【题型】选择题　【知识点】平面几何　【难度】easy
如图，平行四边形 \(ABCD\) 的对角线 \(AC\) 与 \(BD\) 相交于点 \(O\)，\(AE \perp BC\)，垂足为 \(E\)，\(AB=3\)，\(AC=4\)，\(BD=2\sqrt{13}\)，则 \(AE\) 的长为（\quad)

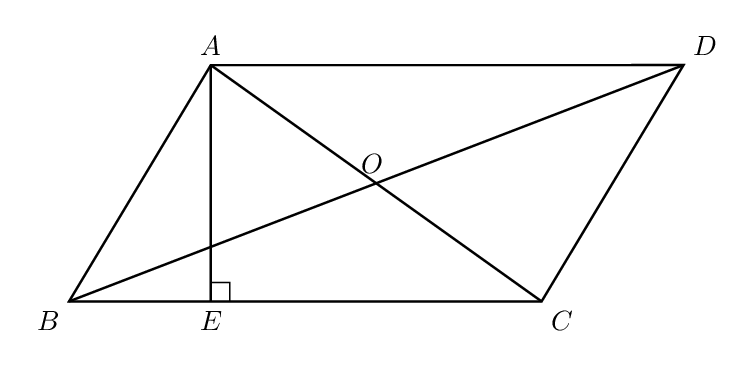
【解答】
【答案】\(\boldsymbol{C}\)
【分析】
【详解】解：\(\because\) 四边形 \(ABCD\) 为平行四边形，\(AC = 4\)，\(BD = 2\sqrt{13}\)，
\[
\therefore OA = \frac{1}{2}AC = 2,\quad OB = \frac{1}{2}BD = \sqrt{13},
\]
\(\because AB = 3\)，
\[
\therefore AB^2 + OA^2 = 3^2 + 2^2 = 9 + 4 = 13 = (\sqrt{13})^2 = OB^2,
\]
\(\therefore \triangle AOB\) 为直角三角形，且 \(\angle BAO = 90^\circ\)，
\[
\therefore BC = \sqrt{AC^2 + AB^2} = \sqrt{3^2 + 4^2} = 5,
\]
\(\because S_{\triangle ABC} = \frac{1}{2}AC \cdot AB = \frac{1}{2}BC \cdot AE\)，
\[
\therefore \frac{1}{2} \times 3 \times 4 = \frac{1}{2} \times 5 \times AE,
\]
解得 \(AE = \frac{12}{5}\)。
故选：\(\boldsymbol{C}\)。